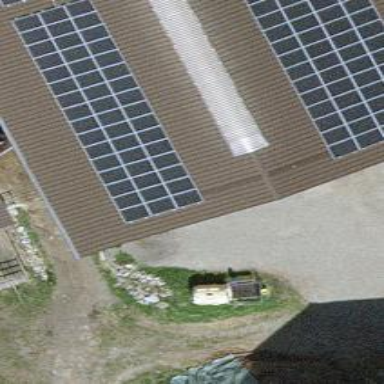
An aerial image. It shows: Solar photovoltaic panel generator.